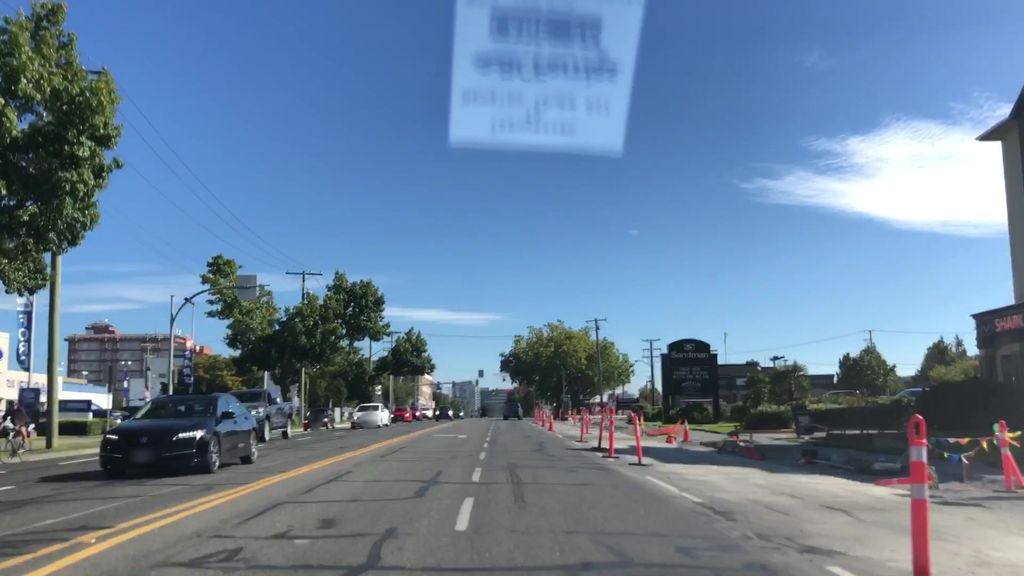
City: victoria